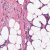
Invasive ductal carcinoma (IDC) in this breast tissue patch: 0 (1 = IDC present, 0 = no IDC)